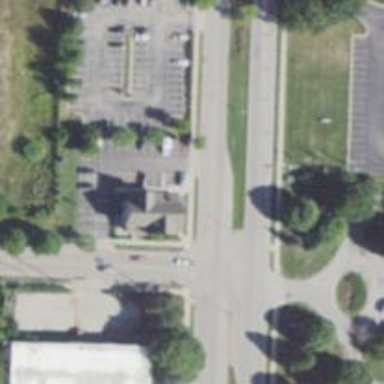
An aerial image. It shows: Secondary road with separate sidewalk.